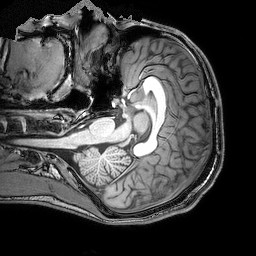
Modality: T1w
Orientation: coronal
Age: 20
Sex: male
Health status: ill
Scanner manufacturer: philips
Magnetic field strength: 3 T
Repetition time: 8.255 s
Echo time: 3.783 s